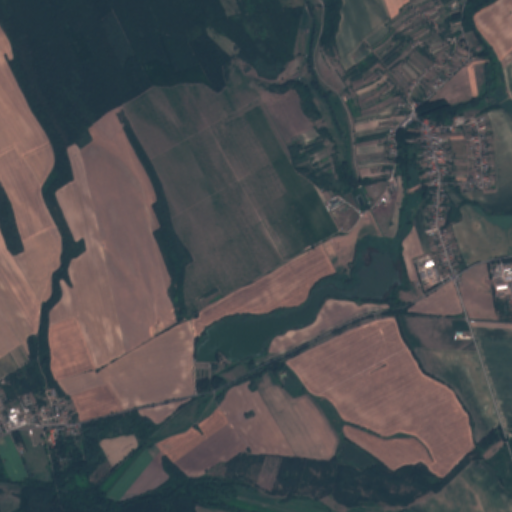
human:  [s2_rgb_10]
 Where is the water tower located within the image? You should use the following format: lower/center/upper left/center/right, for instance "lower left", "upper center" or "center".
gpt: The water tower is located in the center right of the image.
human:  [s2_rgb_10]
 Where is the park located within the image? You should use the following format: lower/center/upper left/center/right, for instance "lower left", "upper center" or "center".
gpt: There is no park in the image.